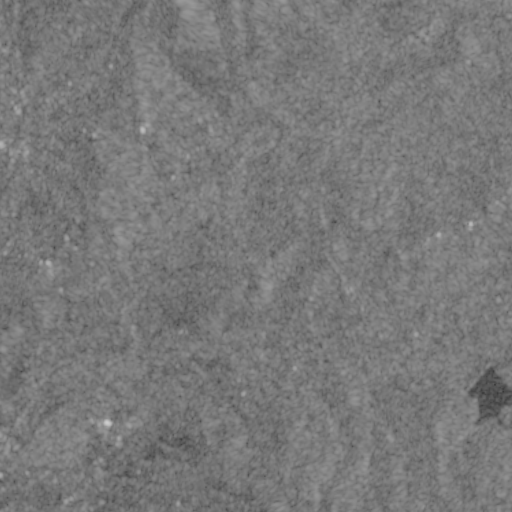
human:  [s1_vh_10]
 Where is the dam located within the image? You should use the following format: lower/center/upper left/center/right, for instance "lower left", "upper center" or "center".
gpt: The dam is located in the lower right of the image.
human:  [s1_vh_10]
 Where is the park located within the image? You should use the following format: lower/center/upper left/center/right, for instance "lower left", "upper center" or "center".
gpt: The park is located in the upper left of the image.
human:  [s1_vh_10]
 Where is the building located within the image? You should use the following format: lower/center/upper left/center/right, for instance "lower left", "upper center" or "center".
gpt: There is no building in the image.

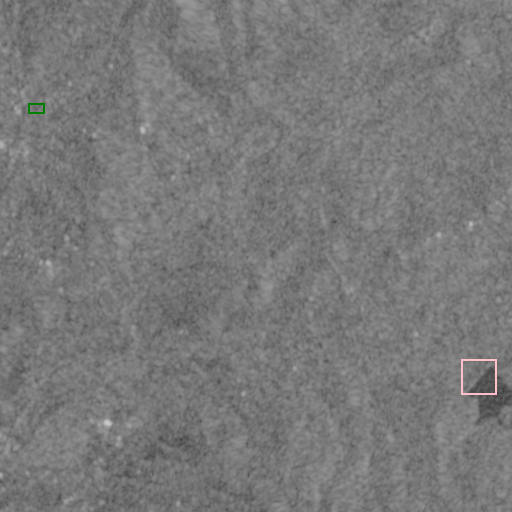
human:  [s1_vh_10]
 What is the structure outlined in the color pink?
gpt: The structure outlined in pink is a dam.
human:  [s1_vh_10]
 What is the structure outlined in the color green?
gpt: The structure outlined in green is a park.
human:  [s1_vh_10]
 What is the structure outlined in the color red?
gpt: There is no red outline.